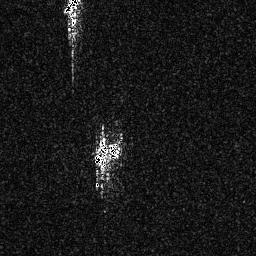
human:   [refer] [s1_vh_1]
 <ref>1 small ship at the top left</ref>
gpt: <box>[[24, 0, 30, 5, 0]]</box>